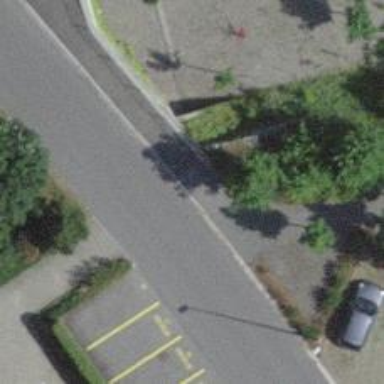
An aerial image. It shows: Kerb barrier.